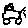
Label: car